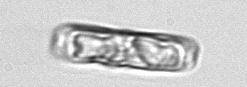
Label: pennate_morphotype1